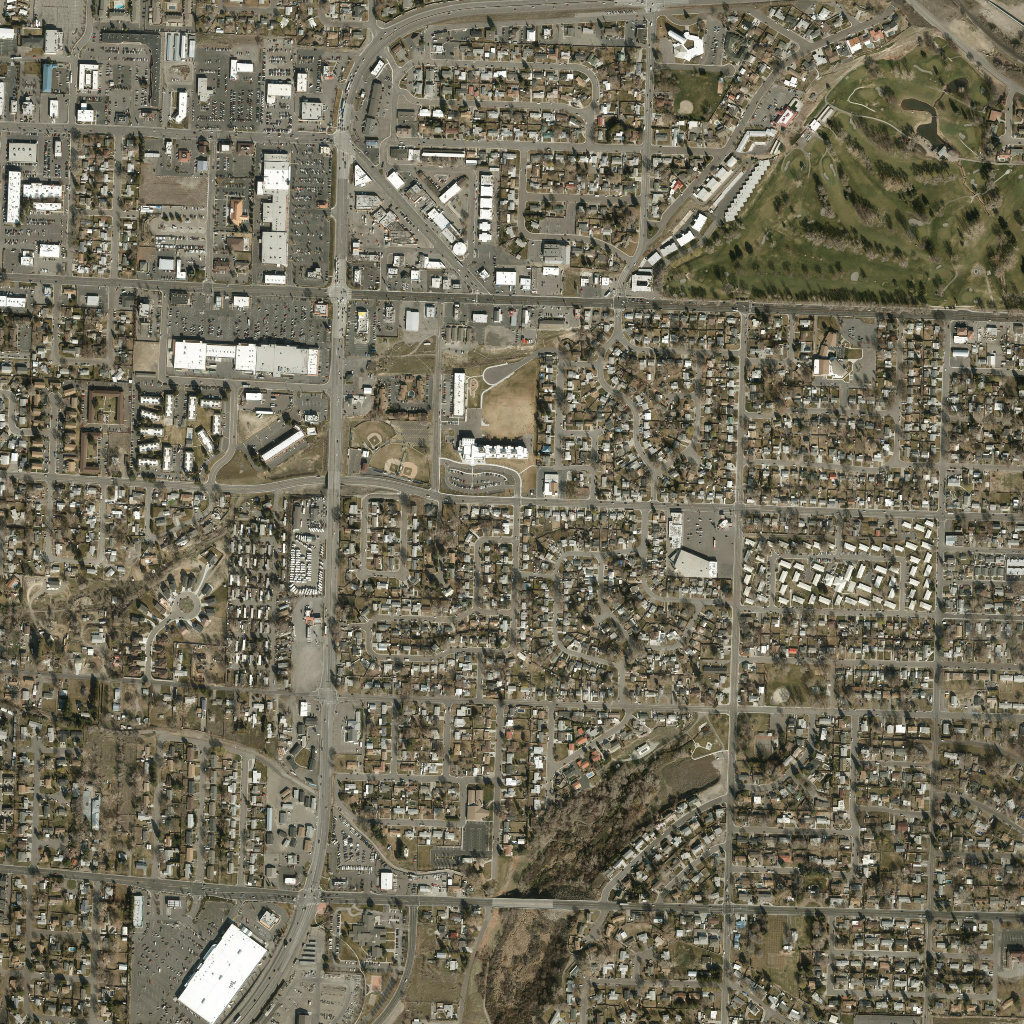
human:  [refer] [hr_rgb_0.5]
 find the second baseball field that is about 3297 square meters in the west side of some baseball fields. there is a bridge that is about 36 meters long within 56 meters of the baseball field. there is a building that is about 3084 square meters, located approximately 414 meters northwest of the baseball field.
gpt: <box>[[35, 42, 39, 46, 0]]</box>